Question: I need something similar to 'extraLeftOffset' and 'extraRightOffset' but I need this offset to be visible only when you reach the beginning or the end of a chart. In other words, I need visually to show beginning and end of a chart when scrolling.
For example, when you scroll to the latest chart entry, the right offset is visible but left offset is not.

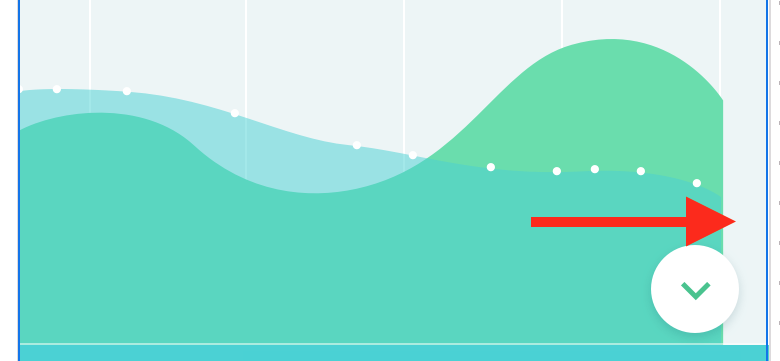
Answer: I found solution.
'''
lineChartView.setDragOffsetX(22.0)
'''